Question: I'm trying to improve the UI of my GUI dialog that pops up in case of an error. I however can't seems to resize the default error icon that appears on the left of the GUI. See image below.

I tried doing that with the code below.
'''
@SuppressWarnings("static-access")
private void displayStatusDialog(IStatus s)
{
checkNotNull(s);
Display.getDefault().syncExec( () ->
{
ErrorDialogWithBigIcon window = new ErrorDialogWithBigIcon(
Display.getDefault().getActiveShell(),
AppMessages.msg("SEMANTIC_ISSUES_TITLE"), "", s, 0);
window.openError(Display.getDefault().getActiveShell(),
AppMessages.msg("SEMANTIC_ISSUES_TITLE"),null, s);
window.setDefaultImage(window.getImage());
});
}
'''
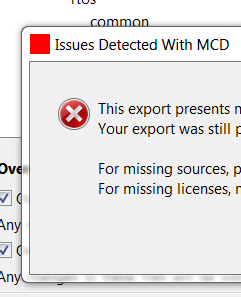
Answer: The window default image is nothing to do with the error image.
You need to extend the 'ErrorDialog' class and override the 'getImage' method, something like:
'''
@Override
protected Image getImage() {
Image image = super.getImage();
... your resize code here
return image;
}
'''
You would use it with something like:
'''
ErrorDialogWithBigIcon test =
new ErrorDialogWithBigIcon(shell, "Title", "Message", status,
IStatus.OK | IStatus.INFO | IStatus.WARNING | IStatus.ERROR);
test.open();
'''